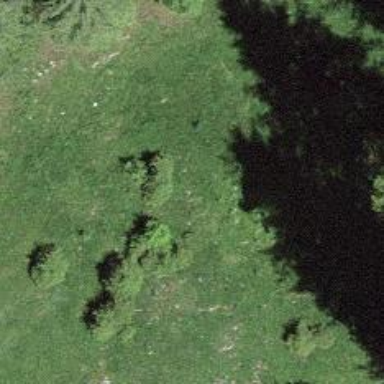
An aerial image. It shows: Single tag "natural: tree."